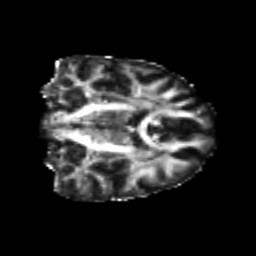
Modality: FA
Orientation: coronal
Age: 26
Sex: female
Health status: healthy
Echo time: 0.074 s